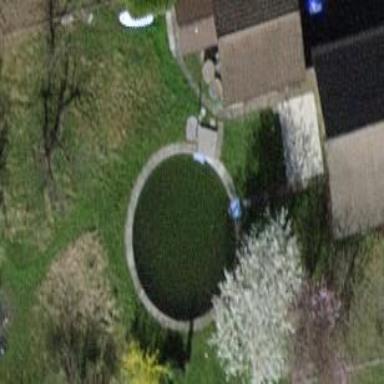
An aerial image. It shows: Swimming pool located in leisure land.